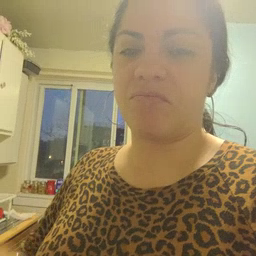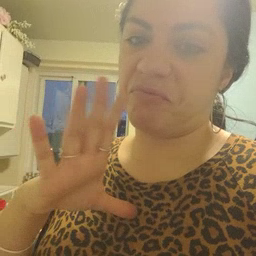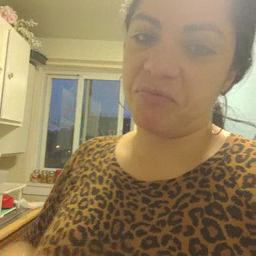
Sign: fine